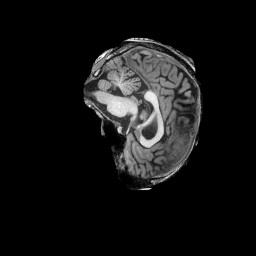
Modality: T1w
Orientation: sagittal
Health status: ill
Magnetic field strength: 3 T